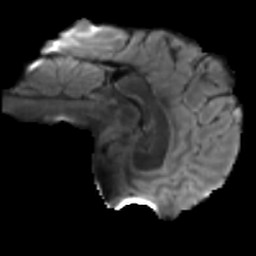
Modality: T2w
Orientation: sagittal
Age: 28
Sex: male
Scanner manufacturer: siemens
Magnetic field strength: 3 T
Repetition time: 3.5 s
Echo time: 0.086 s